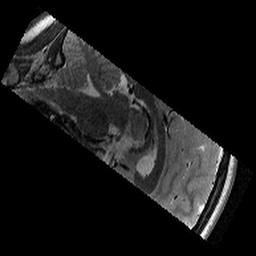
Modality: T2w
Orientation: sagittal
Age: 13
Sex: female
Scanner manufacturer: siemens
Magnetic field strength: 3 T
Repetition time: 8.46 s
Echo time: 0.067 s